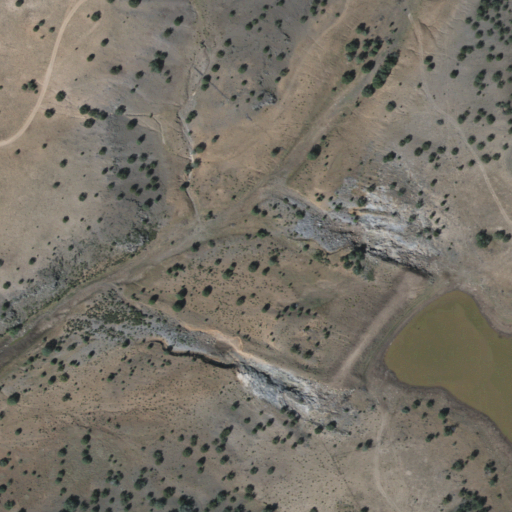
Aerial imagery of valley in Arizona named Ash Fork Draw containing shrub and grassland